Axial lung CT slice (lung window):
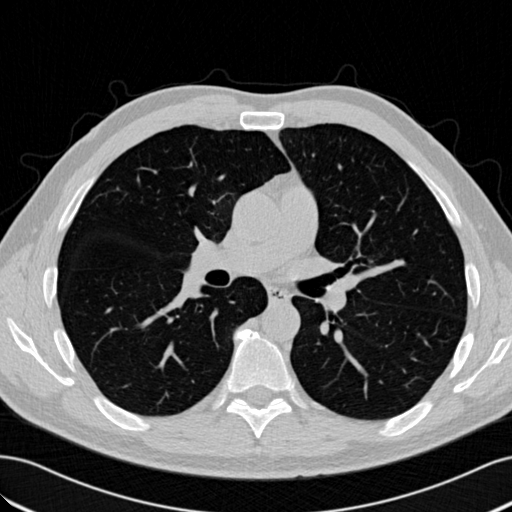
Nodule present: no